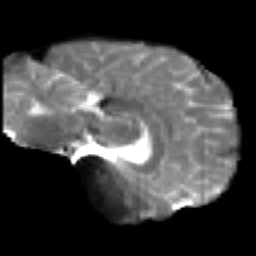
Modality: T2w
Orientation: sagittal
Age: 21
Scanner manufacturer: siemens
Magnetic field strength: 3 T
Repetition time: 2.2 s
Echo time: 0.084 s